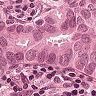
Metastatic tissue present: yes